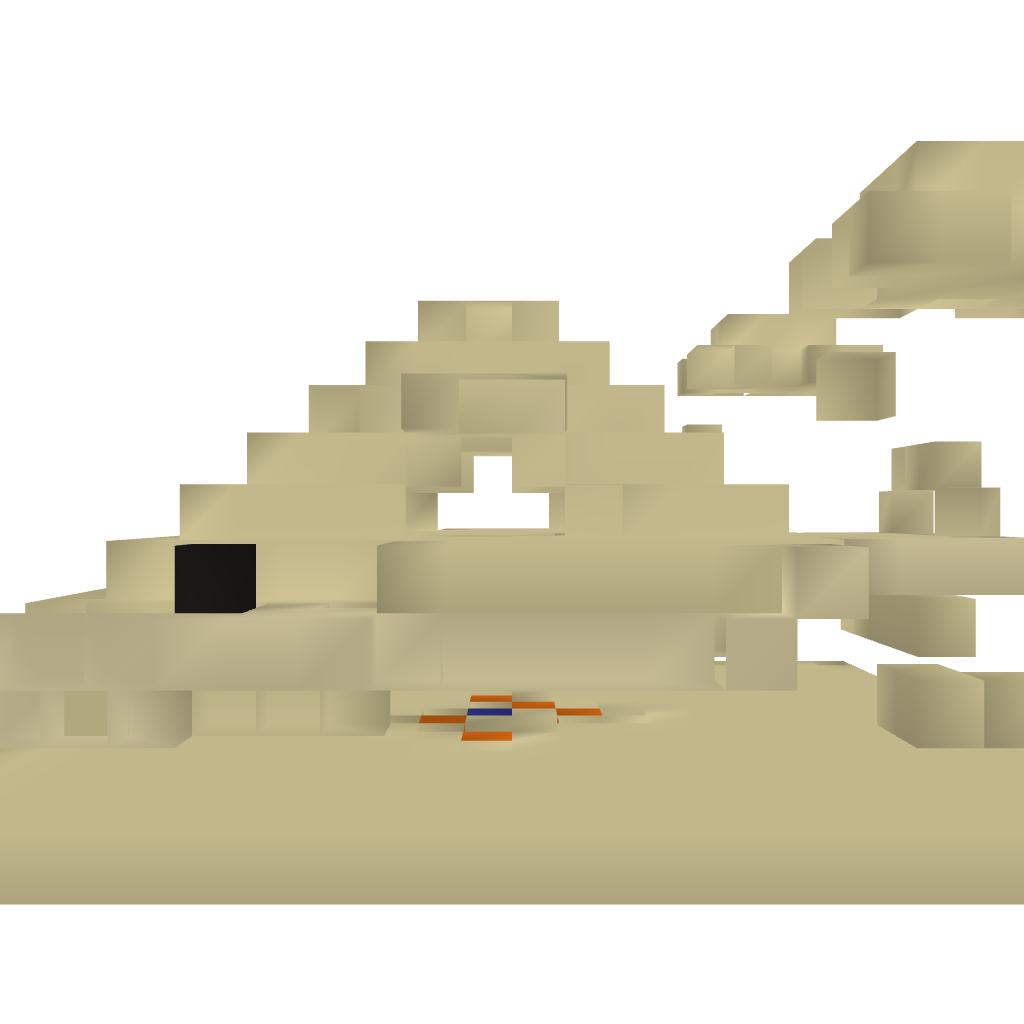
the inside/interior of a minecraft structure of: Sand Pyramid